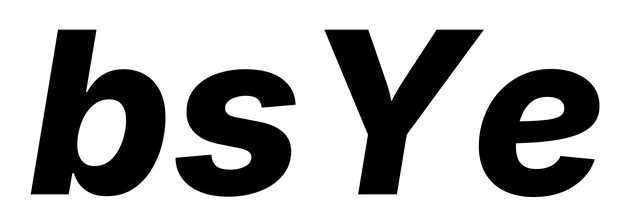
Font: Inter-Italic_ExtraBold_Italic